Question: I've been struggling for hours to try and get this simple border to appear on top of a div of a set height, but it's just not happening. I've checked out z-indexing and ':after', but nothing seems to be working.
The content's parent is: (establishes the content to be in the middle of the page)
'''
#content {
position: relative;
margin-left:auto;
margin-right:auto;
top: 50px;
width:800px;
}
'''
The content is then filled by the div-class "greycontent":
'''
.greycontent {
position: relative;
z-index: 1;
height: 350px;
background: url(images/stacked_circles.png) repeat;
}
'''
The area that is now covered by the background URL attempts to contain a border (away from edges):
'''
.fill {
position:relative;
z-index: 2;
border-style: solid;
border-width: 2px;
border-color: red;
}
'''
It just won't work. If my description was unclear, this image should clear up what I'm trying to convey:

Thank you!
<URL>
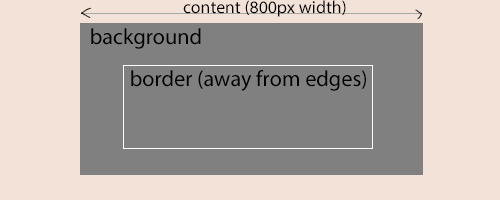
Answer: Is this what your trying to achieve? <URL>
'''
#content {
position: relative;
margin: 0 auto;
top: 50px;
width:800px;
overflow:hidden;
background:#ccc;
width:800px;
}
.greycontent {
position: relative;
z-index: 1;
height: 350px;
width:350px;
border:1px solid #fff;
background:#ccc;
margin:0 auto 60px;
}
'''
Updated your <URL>.